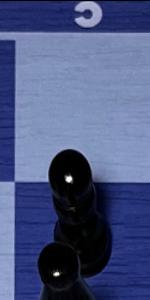
Label: Pawn_Black